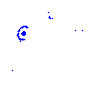
Particle: pion